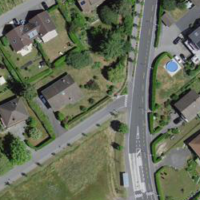
EUNIS habitat code: 55
Species observed at this site:
Circus aeruginosus
Parus major